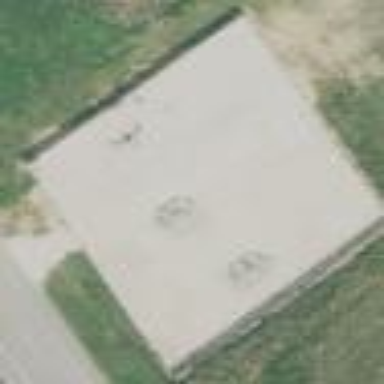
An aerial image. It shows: Fence surrounding valve group substation.